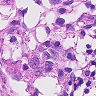
Metastatic tissue present: no